Question: Apologies if this has been asked before but I couldn't find exactly the same question.
So I have a #container div which holds the main part of the web page content.
I want to make a sub div so that I can create Rows in this container, each of a fixed height.
Then inside each row Have either 1 (100% width) or 2 (48% width each (with gap between each)) or 3 (30% width each) sections inside.
So I would imagine the page to be able to have the following layout (or any combination depending on the HTML)

Need to only be done in css/html
and so that the overall black container has a background and also the red/green/brown containers also have background-colour: rgba(0,0,0,0.5)
I tried just doing it with just divs
eg one at 100% width, and then putting 2 %50width divs inside it but they didn't keep their full size even when I set a min width for each div.
Could someone help with the css/html structure.
Many Thanks.
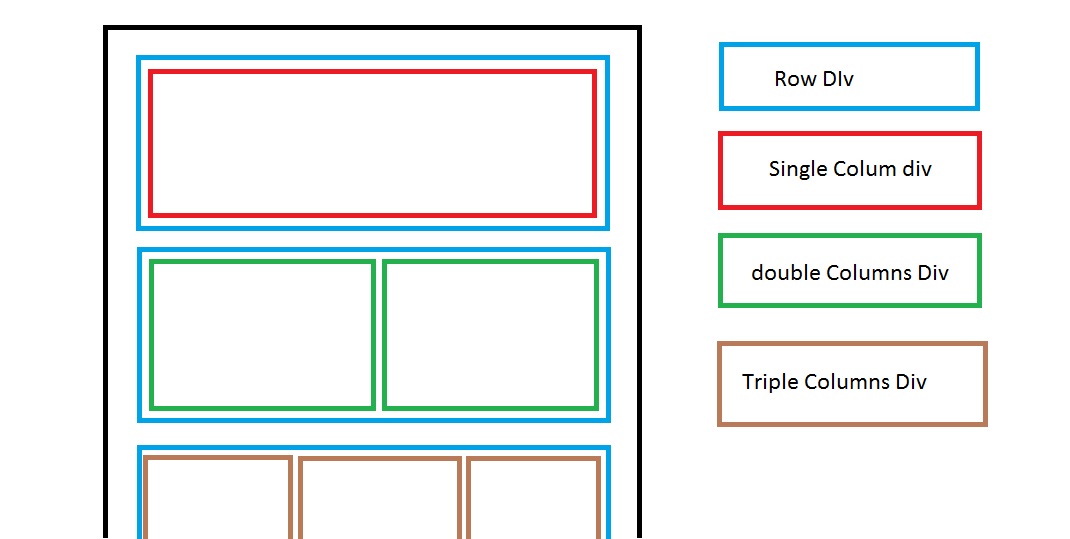
Answer: I did your layout and while explaining it will take some time, better a <URL> so you can check it out.
And, as I need to input code, this is the simple css involved:
'''
* {
box-sizing: border-box;
}
.container {
width:100%;
max-width:600px;
border:2px solid black;
margin: 0 auto;
padding:10px;
}
.row {
height:100px; /*set height*/
border:2px solid blue;
width:100%;
margin-bottom:10px;
padding:10px;
}
.col1 {
border:2px solid red;
width:100%;
height:100%;
}
.col2 {
border:2px solid green;
width:49%;
float:left;
height:100%;
margin-right:2%;
}
.col2:last-child {margin-right:0; }
.col3 {
border:2px solid brown;
width:32%;
float:left;
height:100%;
margin-right:2%;
}
.col3:last-child {margin-right:0; }
'''
(and btw. it is responsive)